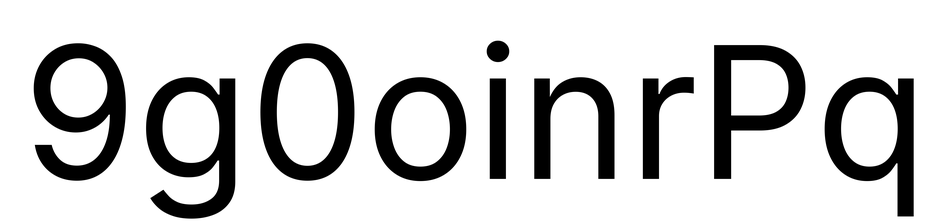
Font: Inter_Regular